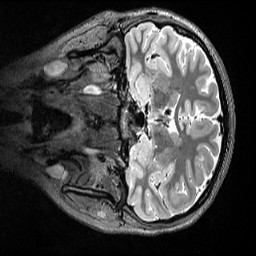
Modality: T2w
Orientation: coronal
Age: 26
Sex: female
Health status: ill
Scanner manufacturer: siemens
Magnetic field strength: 3 T
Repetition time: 3.2 s
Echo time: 0.563 s